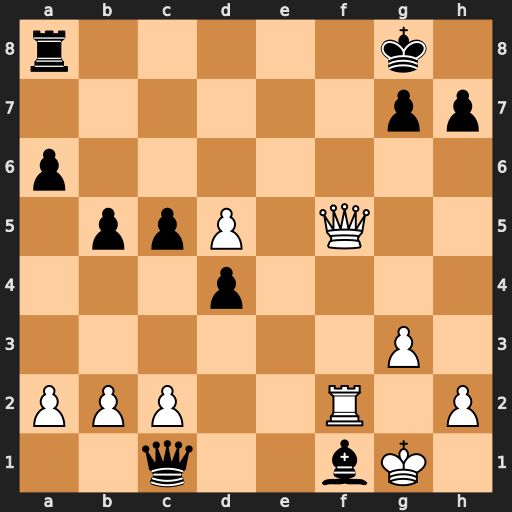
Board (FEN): r5k1/6pp/p7/1ppP1Q2/3p4/6P1/PPP2R1P/2q2bK1
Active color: w
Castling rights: -
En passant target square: -
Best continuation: Qf7+ Kh8 Qf8+ Rxf8 Rxf8#